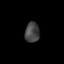
Tissue: prostate
Cell type: T cells
Senescence score: 0.3094
Nuclear area (px): 288
Mean DAPI intensity: 68.024